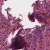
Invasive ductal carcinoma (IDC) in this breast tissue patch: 0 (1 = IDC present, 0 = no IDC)